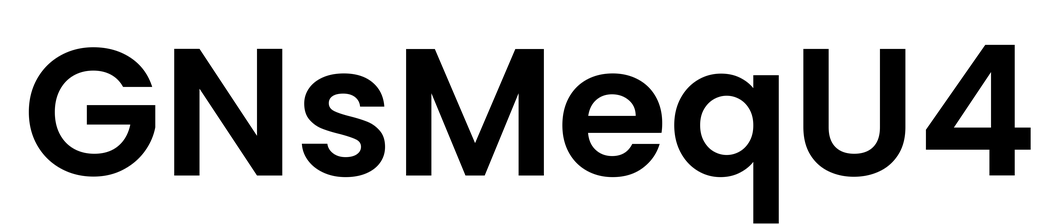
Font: Poppins-SemiBold